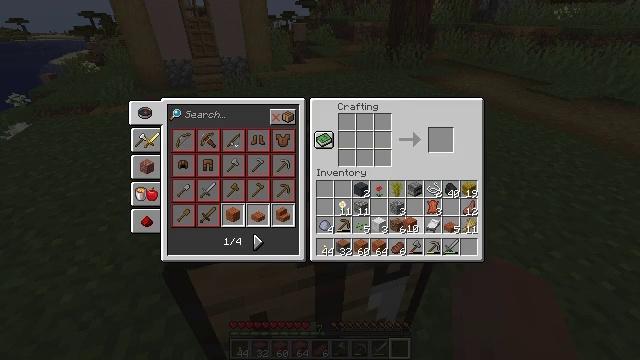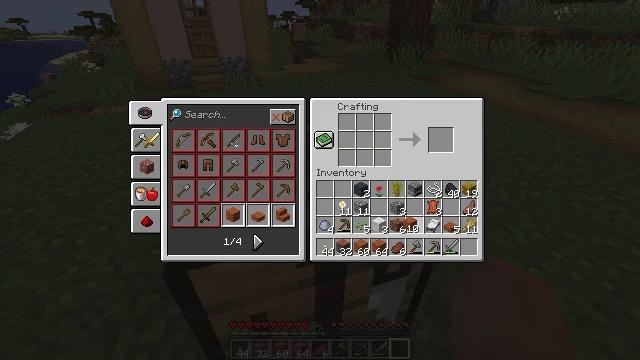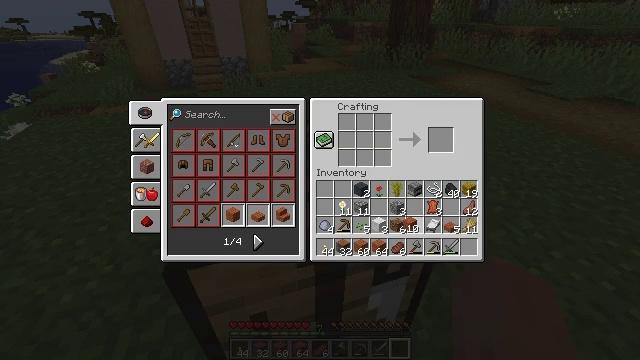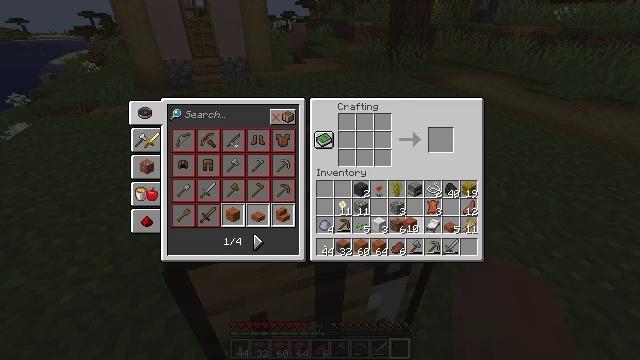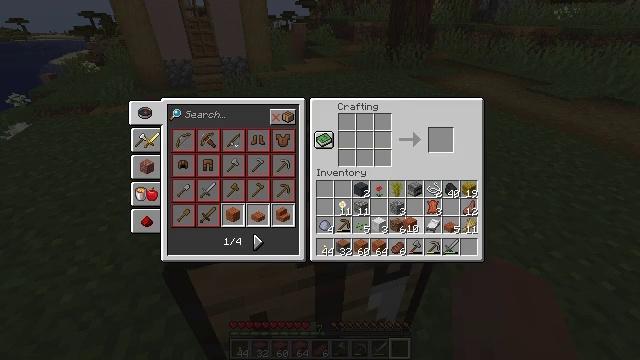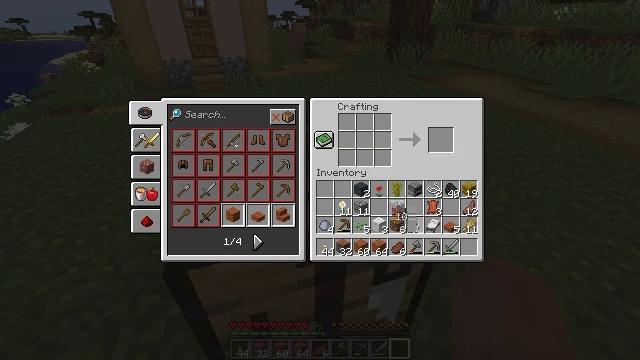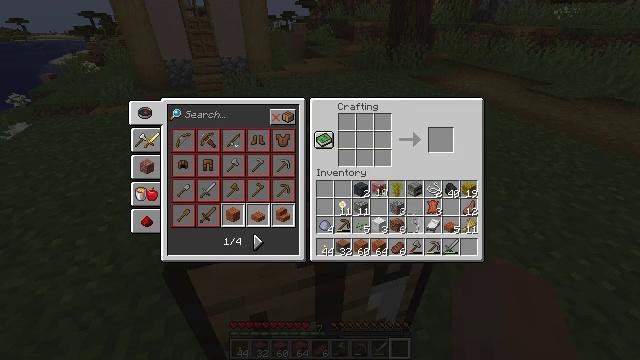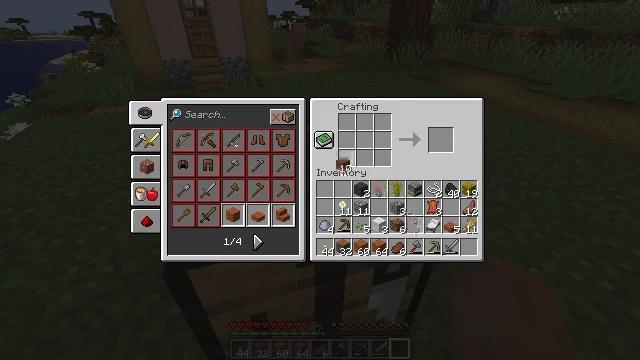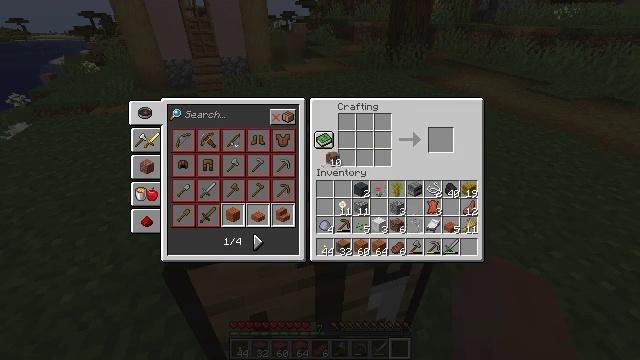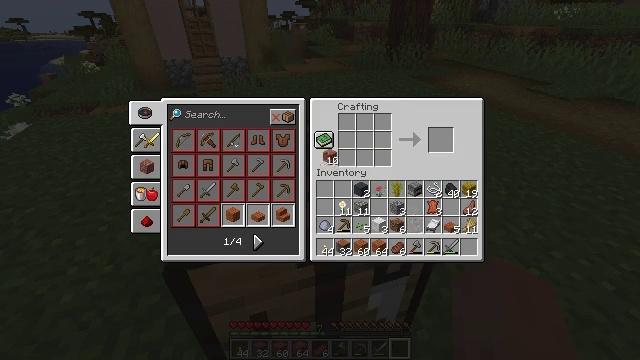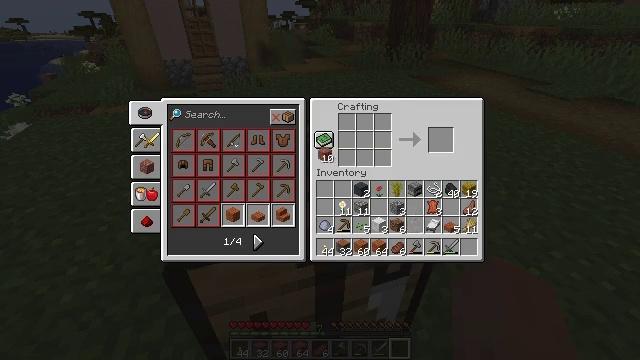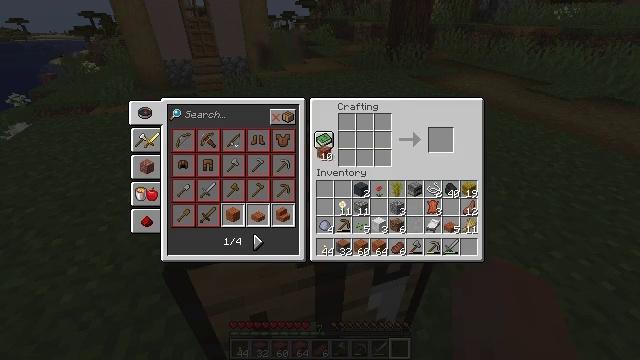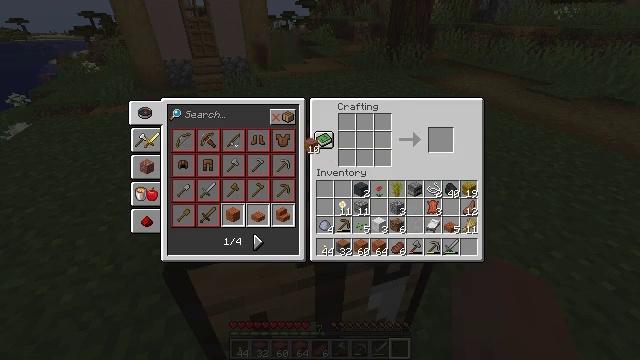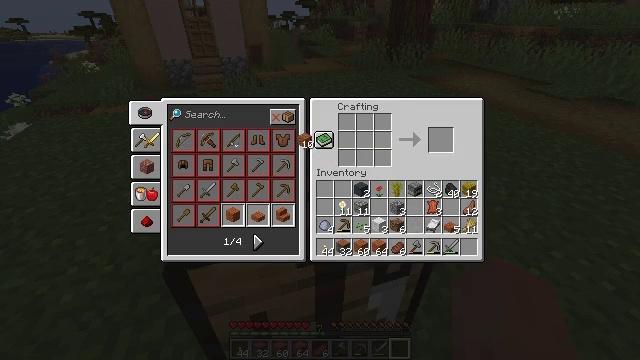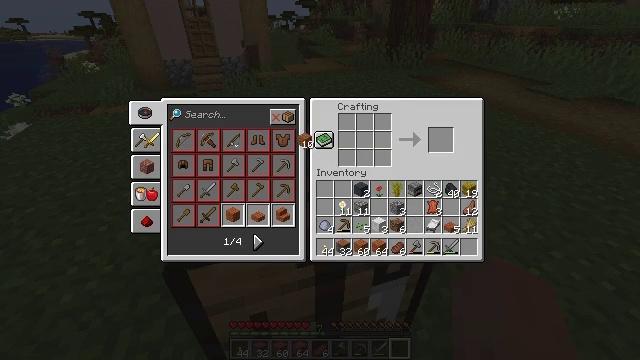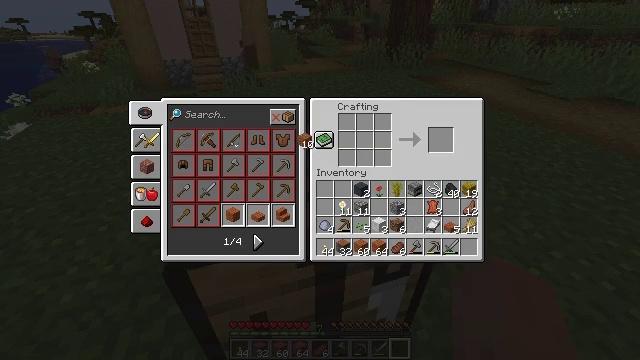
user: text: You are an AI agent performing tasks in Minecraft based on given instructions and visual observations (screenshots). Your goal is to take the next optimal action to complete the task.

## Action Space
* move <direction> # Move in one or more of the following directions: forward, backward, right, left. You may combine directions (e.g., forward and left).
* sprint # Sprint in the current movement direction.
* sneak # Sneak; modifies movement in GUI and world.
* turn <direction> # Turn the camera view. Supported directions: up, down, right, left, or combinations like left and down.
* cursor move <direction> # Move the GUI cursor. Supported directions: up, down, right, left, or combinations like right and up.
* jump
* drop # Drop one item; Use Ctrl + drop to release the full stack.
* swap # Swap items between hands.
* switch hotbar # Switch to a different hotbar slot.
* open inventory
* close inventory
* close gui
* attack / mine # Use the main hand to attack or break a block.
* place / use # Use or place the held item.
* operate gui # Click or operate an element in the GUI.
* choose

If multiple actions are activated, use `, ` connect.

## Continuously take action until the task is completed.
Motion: motion action
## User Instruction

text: Open the crafting table and craft an acacia slab.
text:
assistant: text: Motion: operate gui
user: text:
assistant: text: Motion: operate gui
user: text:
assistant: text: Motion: no_op
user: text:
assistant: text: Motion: no_op
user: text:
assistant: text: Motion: cursor move left and up
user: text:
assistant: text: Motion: cursor move left and up
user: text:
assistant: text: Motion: cursor move left and up
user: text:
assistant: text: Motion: cursor move left
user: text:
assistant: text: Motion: no_op
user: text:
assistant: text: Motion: no_op
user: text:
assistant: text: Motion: no_op
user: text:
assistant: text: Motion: cursor move left and up
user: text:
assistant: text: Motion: no_op
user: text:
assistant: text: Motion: no_op
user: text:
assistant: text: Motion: no_op
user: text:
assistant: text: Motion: no_op
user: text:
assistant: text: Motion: no_op
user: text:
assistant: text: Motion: no_op
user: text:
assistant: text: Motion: cursor move right
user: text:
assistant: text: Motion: cursor move right
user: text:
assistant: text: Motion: cursor move right
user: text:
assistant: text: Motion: no_op
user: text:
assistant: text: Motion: no_op
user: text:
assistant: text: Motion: no_op
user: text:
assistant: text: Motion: no_op
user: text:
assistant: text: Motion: no_op
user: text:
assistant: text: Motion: no_op
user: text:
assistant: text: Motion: choose
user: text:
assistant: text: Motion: choose
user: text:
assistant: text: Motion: choose